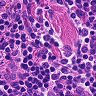
Metastatic tissue present: no